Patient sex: M
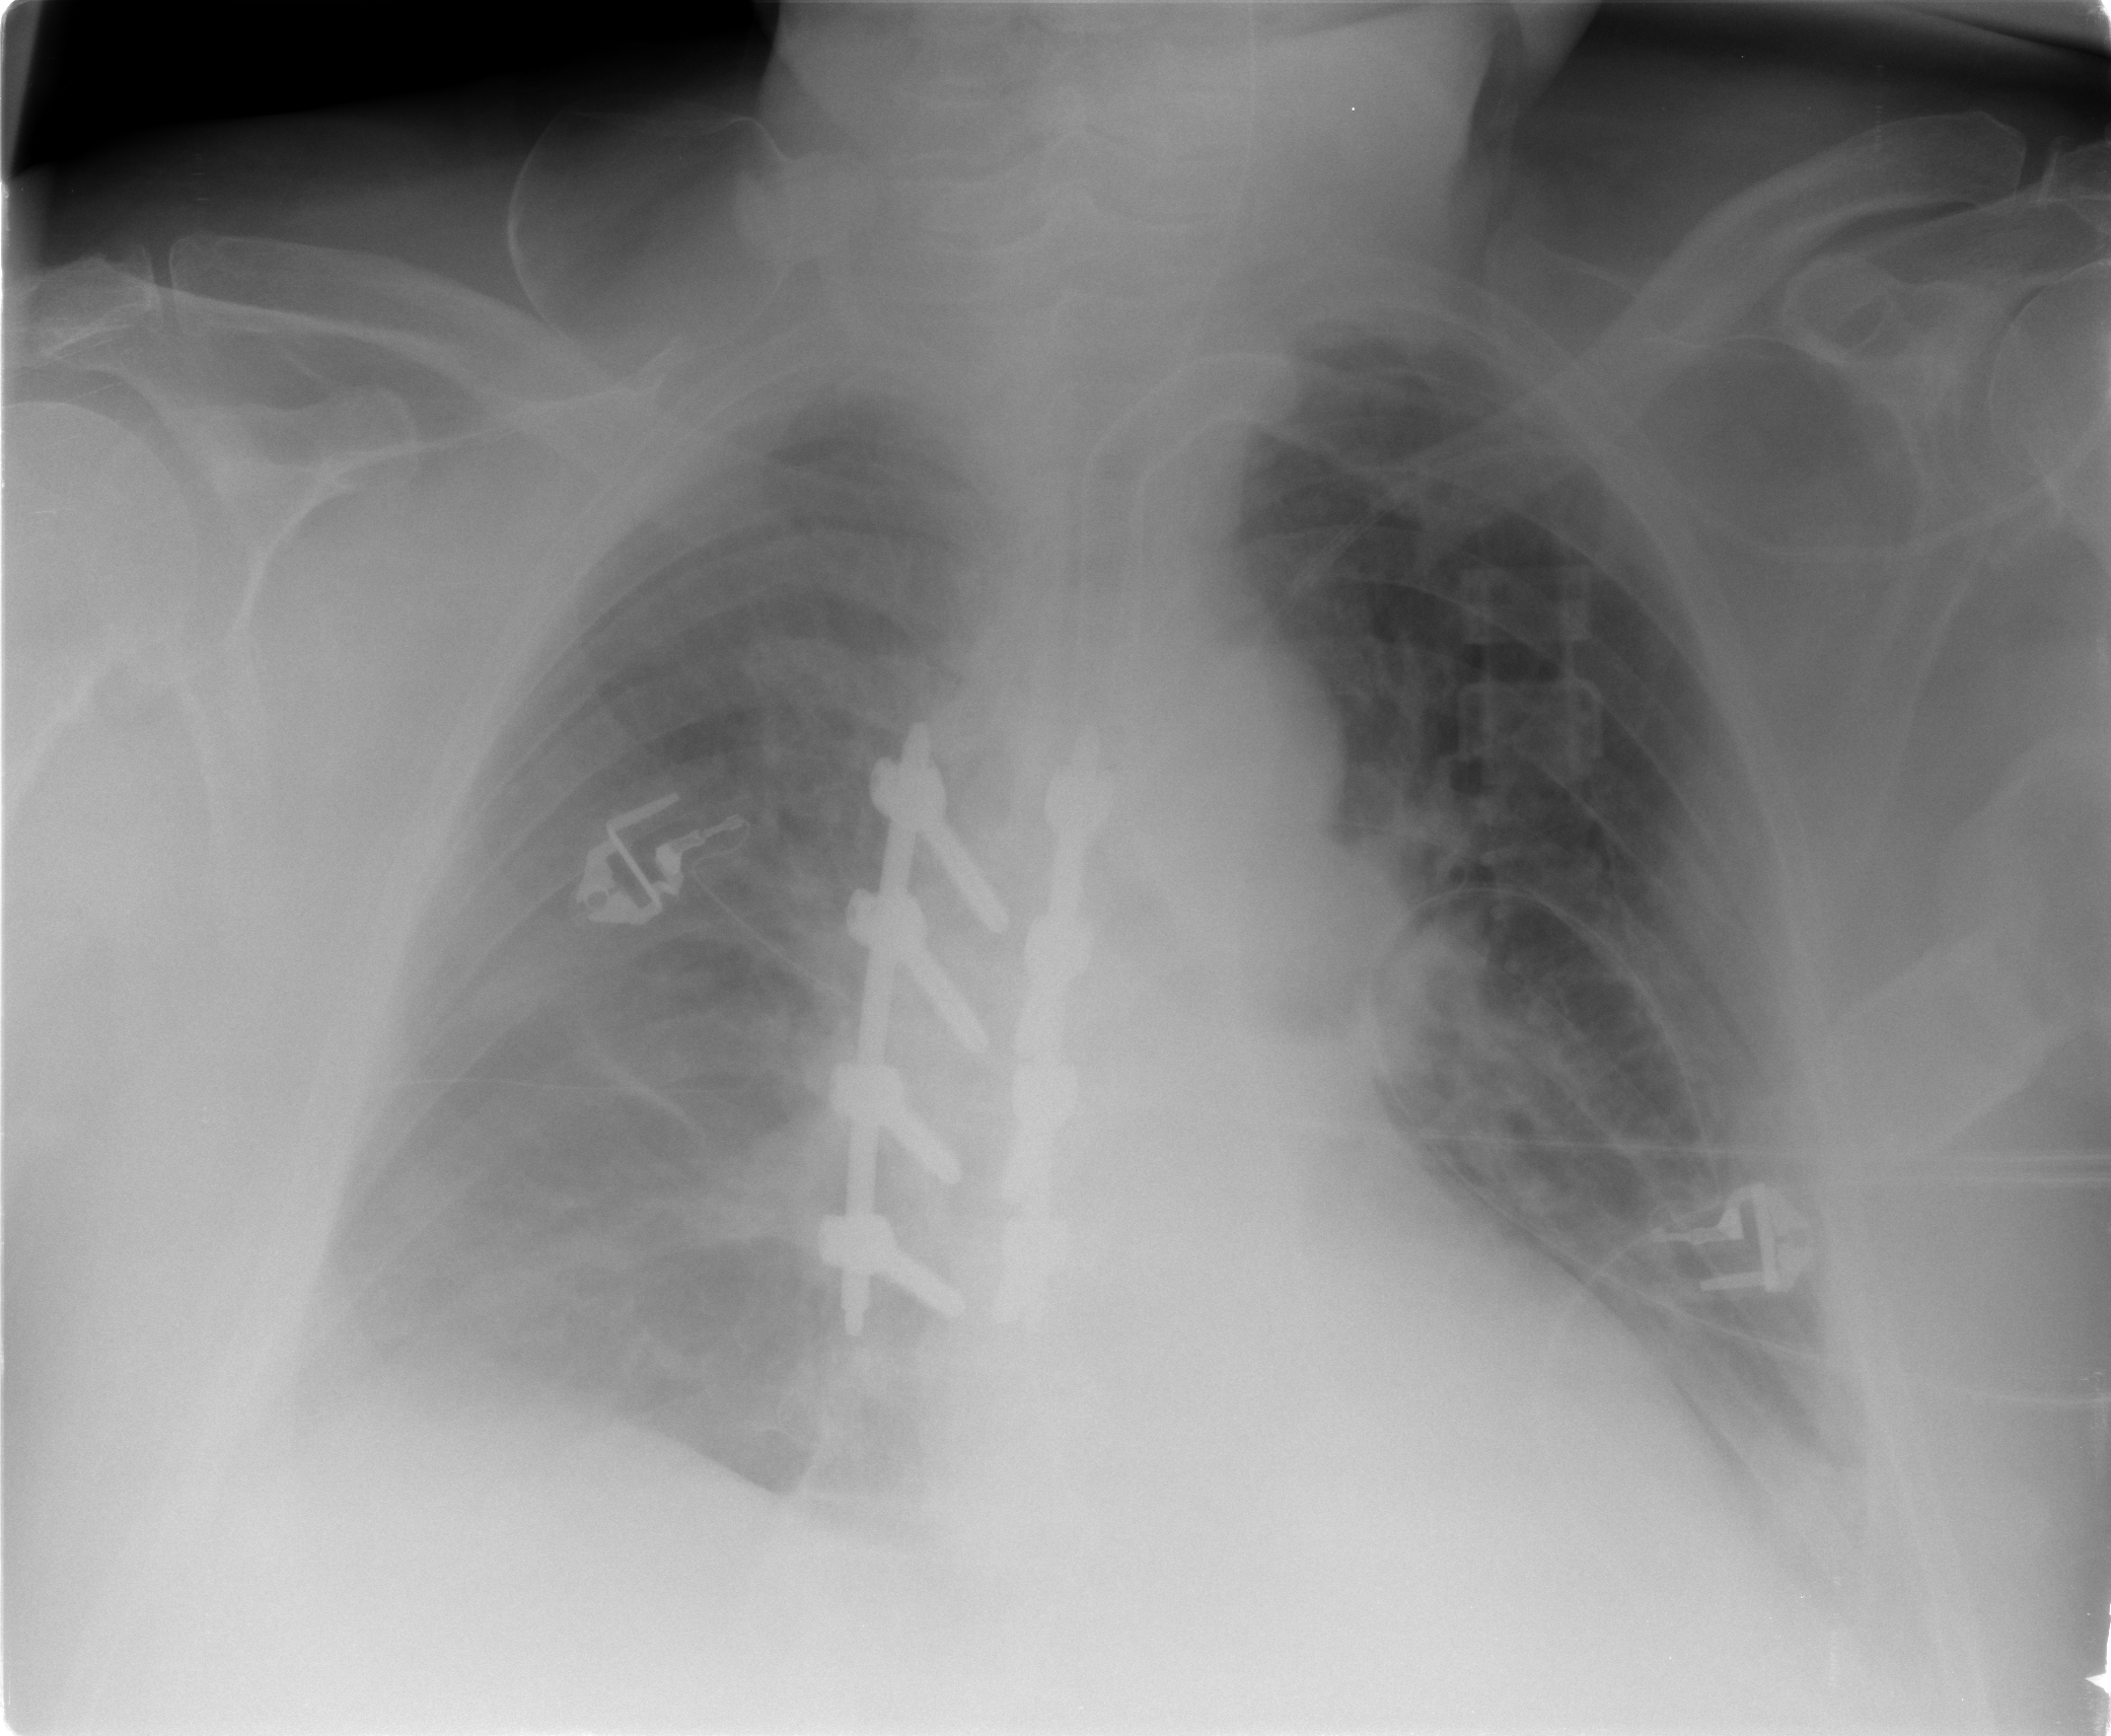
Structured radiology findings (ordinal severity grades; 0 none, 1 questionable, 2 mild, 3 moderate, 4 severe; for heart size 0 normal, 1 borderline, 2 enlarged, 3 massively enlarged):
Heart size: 0
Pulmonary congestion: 2
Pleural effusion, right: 1
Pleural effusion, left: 2
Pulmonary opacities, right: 0
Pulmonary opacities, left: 2
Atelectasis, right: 2
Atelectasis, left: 2